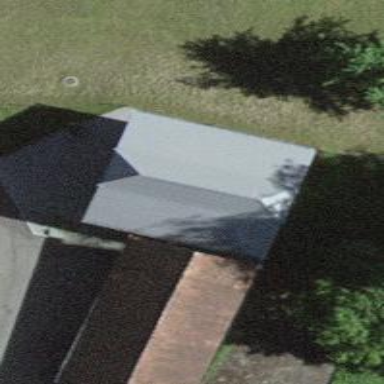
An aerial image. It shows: Rural barn.